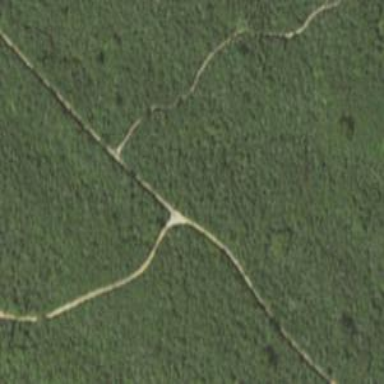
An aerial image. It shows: Path.